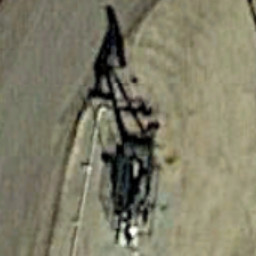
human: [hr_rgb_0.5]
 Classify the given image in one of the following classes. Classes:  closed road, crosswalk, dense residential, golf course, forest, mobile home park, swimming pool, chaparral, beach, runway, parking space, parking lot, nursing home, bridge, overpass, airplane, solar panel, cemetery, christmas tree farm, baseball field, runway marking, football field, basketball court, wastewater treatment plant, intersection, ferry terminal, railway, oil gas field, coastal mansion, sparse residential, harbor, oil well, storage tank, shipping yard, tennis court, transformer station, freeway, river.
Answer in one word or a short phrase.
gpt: oil well